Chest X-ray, PA view. Patient: 58 years old, sex M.
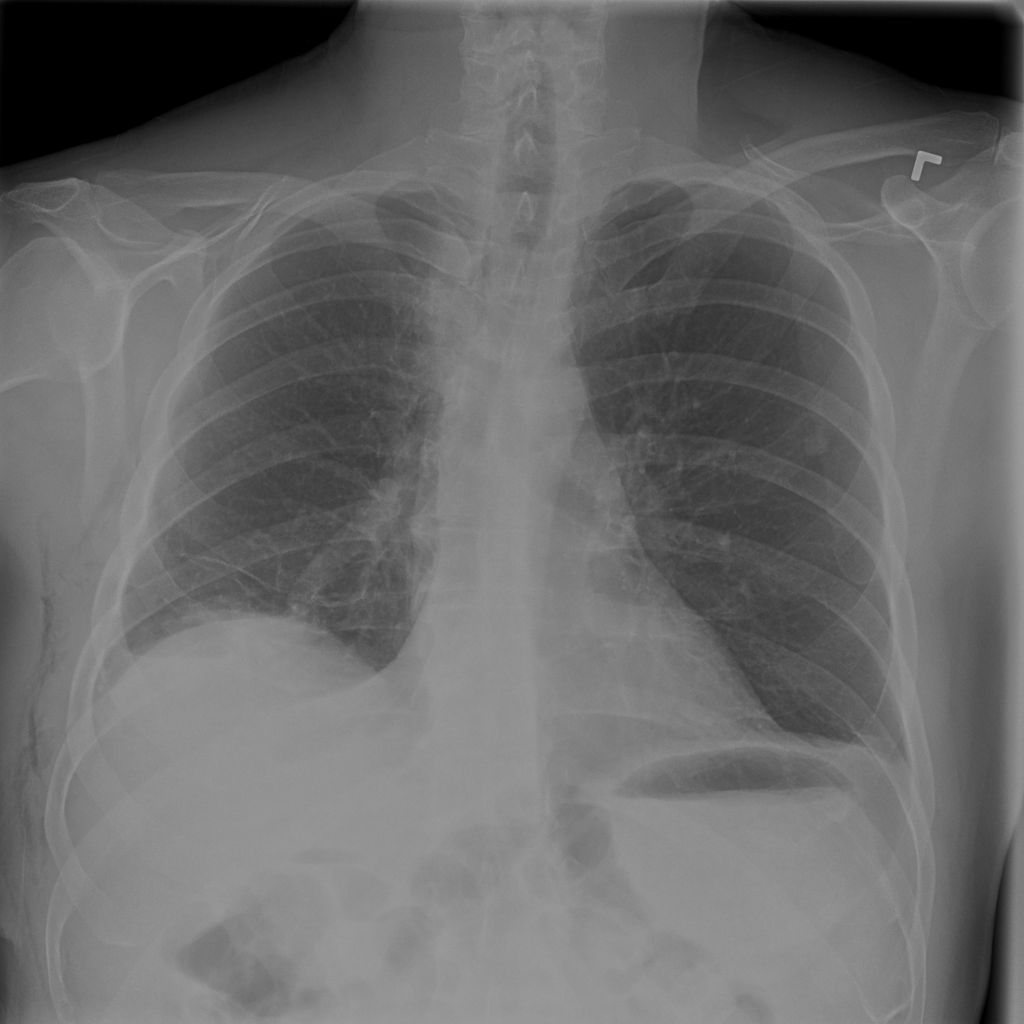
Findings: Atelectasis, Nodule